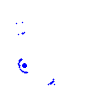
Particle: kaon